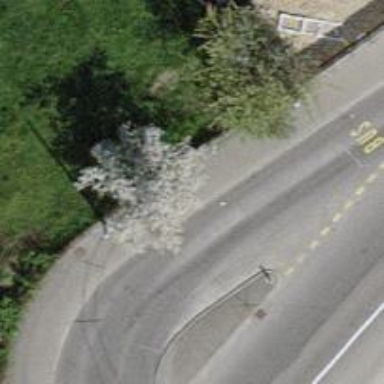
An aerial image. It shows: Service road with trolley wires.